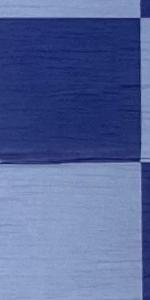
Label: Empty